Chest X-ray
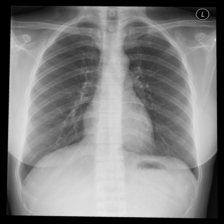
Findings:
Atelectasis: negative
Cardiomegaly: negative
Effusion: negative
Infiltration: negative
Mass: negative
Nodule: negative
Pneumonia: negative
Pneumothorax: negative
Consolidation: negative
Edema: negative
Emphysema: negative
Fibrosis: negative
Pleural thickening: negative
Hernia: negative